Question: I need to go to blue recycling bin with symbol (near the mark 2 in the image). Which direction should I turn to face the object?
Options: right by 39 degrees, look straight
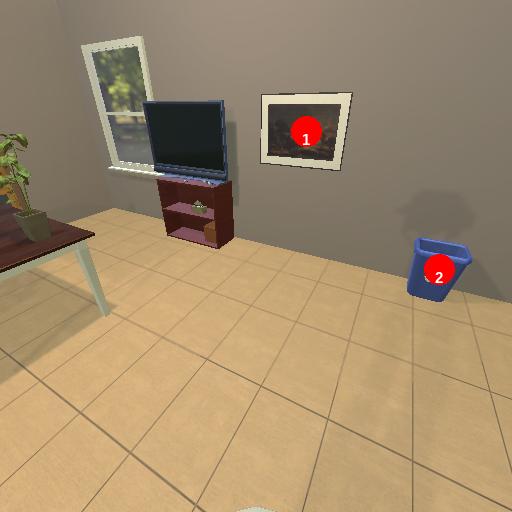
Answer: right by 39 degrees